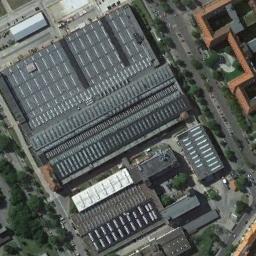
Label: industrial_area